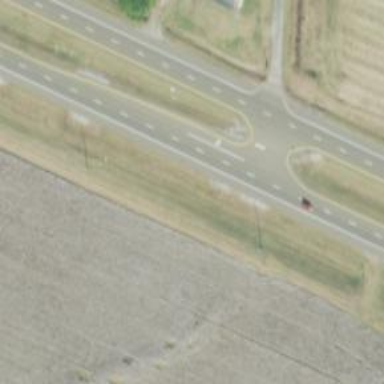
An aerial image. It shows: Dual carriageway expressway with asphalt surface. It is classified as trunk highway.